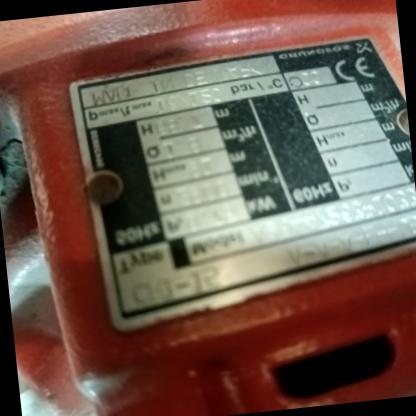
Klasa: tabliczka-znamionowa